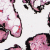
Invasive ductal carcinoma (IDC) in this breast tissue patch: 0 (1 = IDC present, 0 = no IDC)